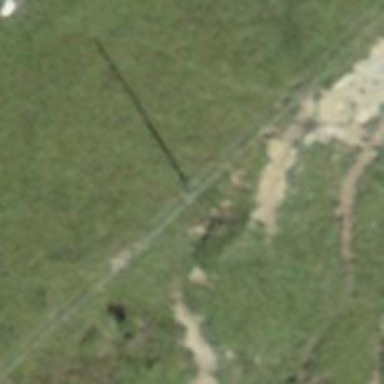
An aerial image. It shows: Power pole.